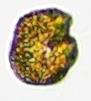
Label: Akashiwo